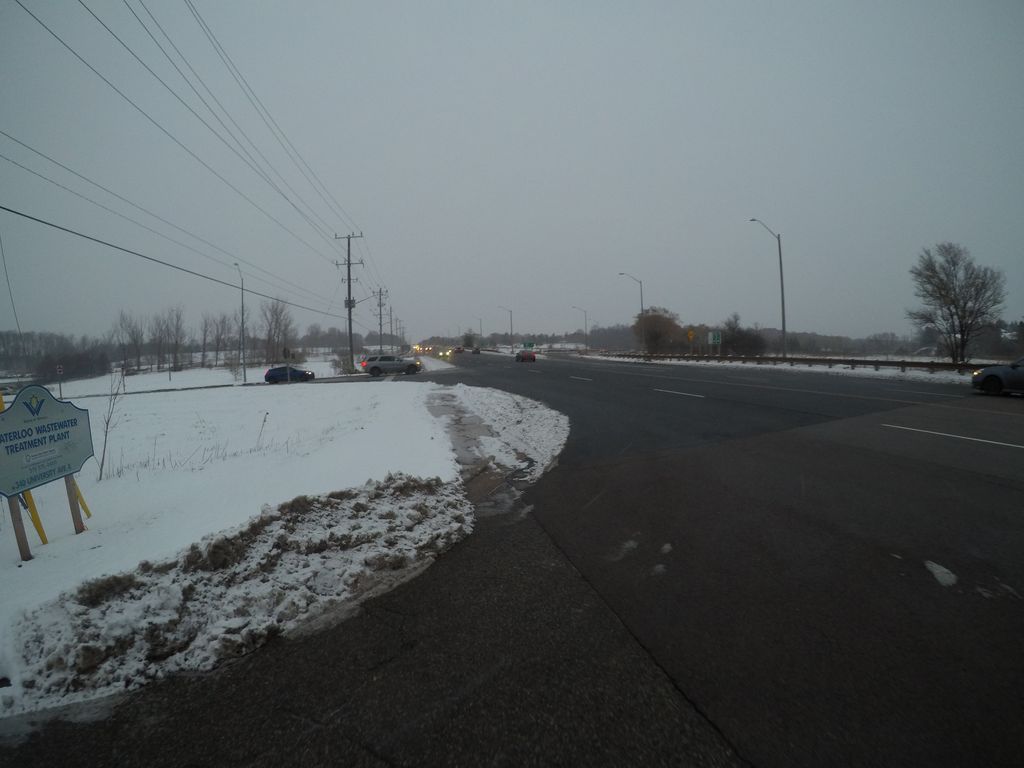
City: kitchener-waterloo